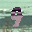
Label: 9